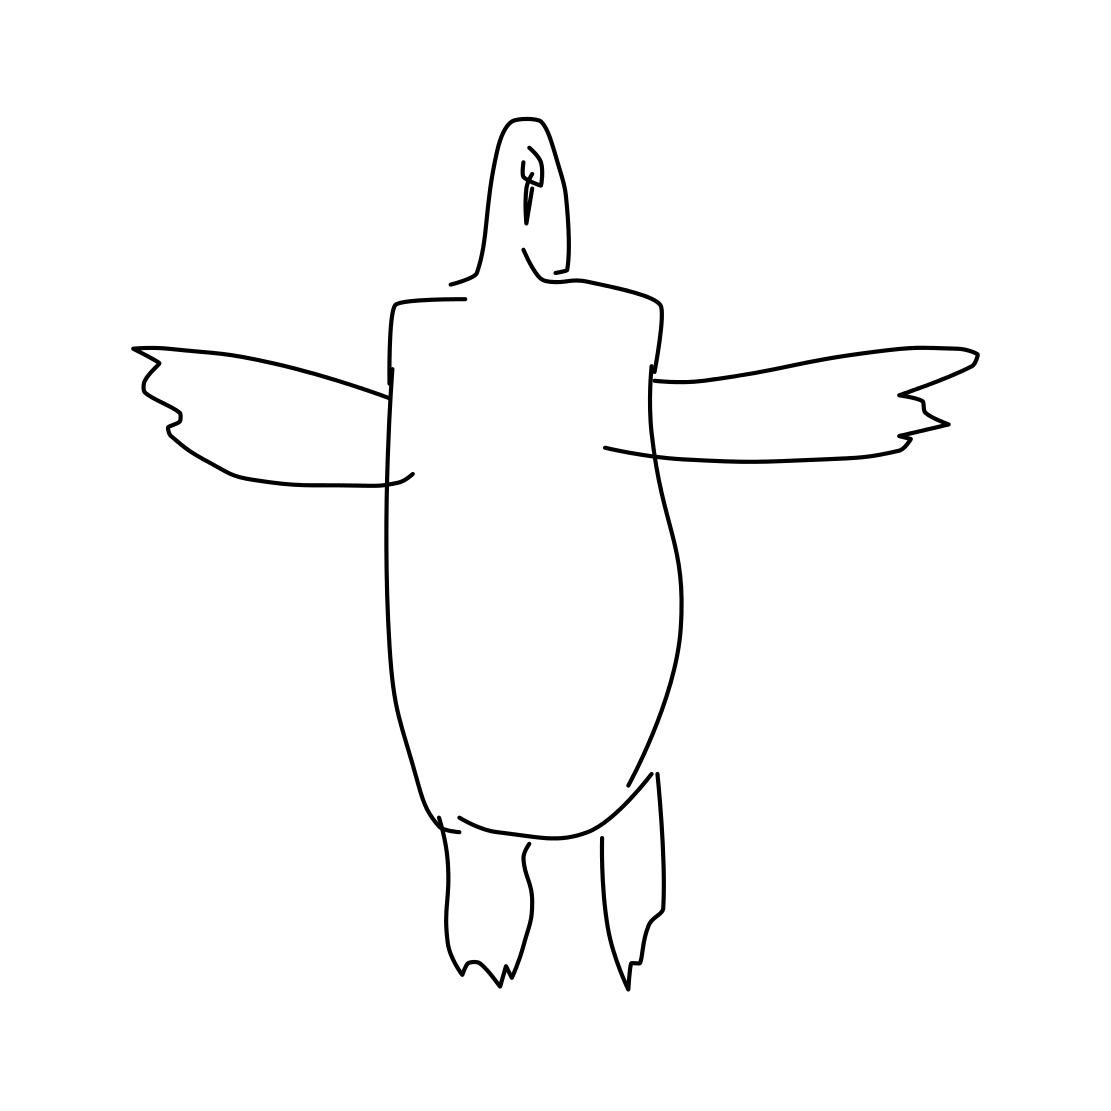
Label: penguin